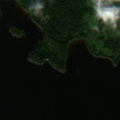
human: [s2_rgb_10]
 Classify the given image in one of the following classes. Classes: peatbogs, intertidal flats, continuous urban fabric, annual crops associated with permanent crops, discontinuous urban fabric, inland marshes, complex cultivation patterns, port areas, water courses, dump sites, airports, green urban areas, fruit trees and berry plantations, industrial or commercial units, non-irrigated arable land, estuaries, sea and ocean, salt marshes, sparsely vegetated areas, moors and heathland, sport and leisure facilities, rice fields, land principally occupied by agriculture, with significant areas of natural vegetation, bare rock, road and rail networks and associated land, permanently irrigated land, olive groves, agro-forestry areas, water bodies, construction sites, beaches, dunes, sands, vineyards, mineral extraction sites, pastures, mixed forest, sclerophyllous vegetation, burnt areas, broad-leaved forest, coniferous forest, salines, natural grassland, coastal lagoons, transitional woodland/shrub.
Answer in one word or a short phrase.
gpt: mixed forest, transitional woodland/shrub, water bodies